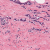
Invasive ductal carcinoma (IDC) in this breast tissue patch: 1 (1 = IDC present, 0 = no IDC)